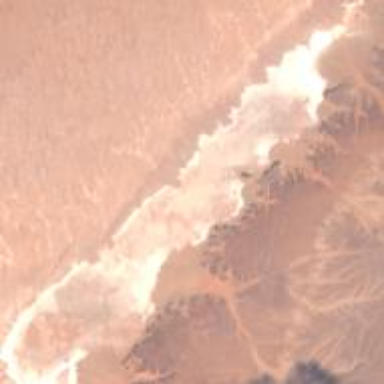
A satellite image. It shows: Salt desert landscape.